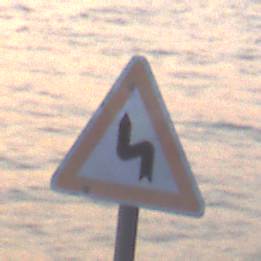
Verkehrszeichen: DoppelkurveZunaechstLinks
Umgebung: Outdoor, Urban
Tageszeit: SunriseSunset
Wetter: Clear
Licht: Natural
Jahreszeit: NotSpecified
Kontrast: MediumContrast